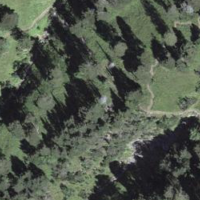
EUNIS habitat code: 44
Species observed at this site:
Campanula glomerata